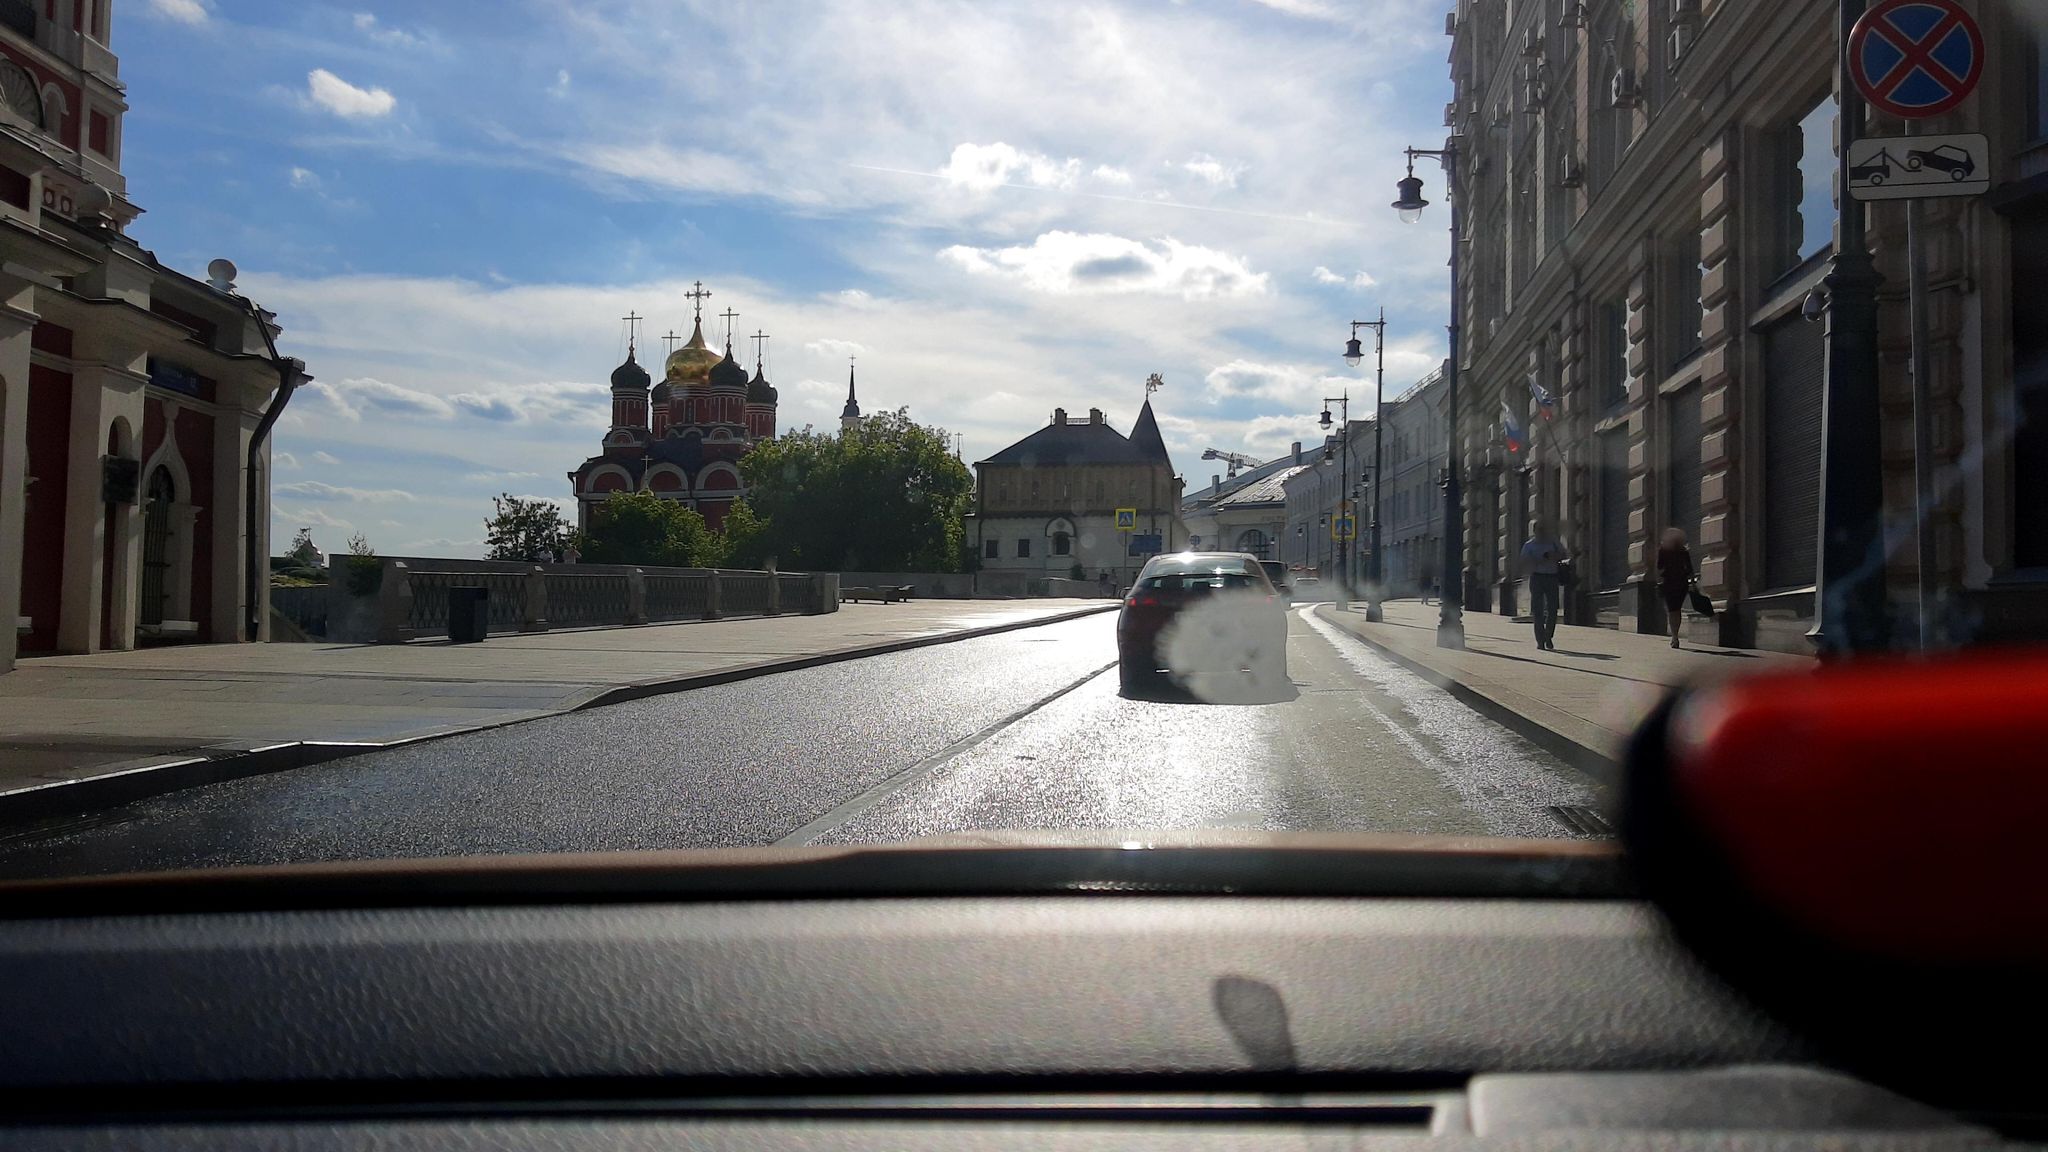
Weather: clear
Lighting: day
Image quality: good
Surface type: driving surface
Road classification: footway
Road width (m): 3.5
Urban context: urban centre
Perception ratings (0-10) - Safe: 7.03, Lively: 8.32, Beautiful: 6.67, Boring: 7.04, Depressing: 2.1, Wealthy: 5.65